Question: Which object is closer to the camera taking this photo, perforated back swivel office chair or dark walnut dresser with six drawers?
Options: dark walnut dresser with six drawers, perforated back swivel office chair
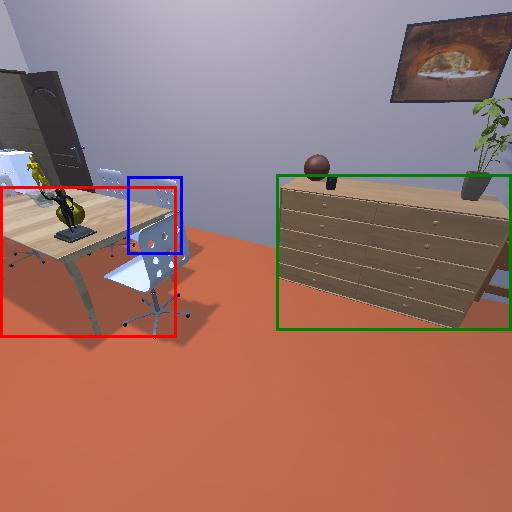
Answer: dark walnut dresser with six drawers